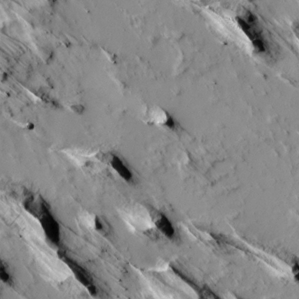
Label: non_frost